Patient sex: M
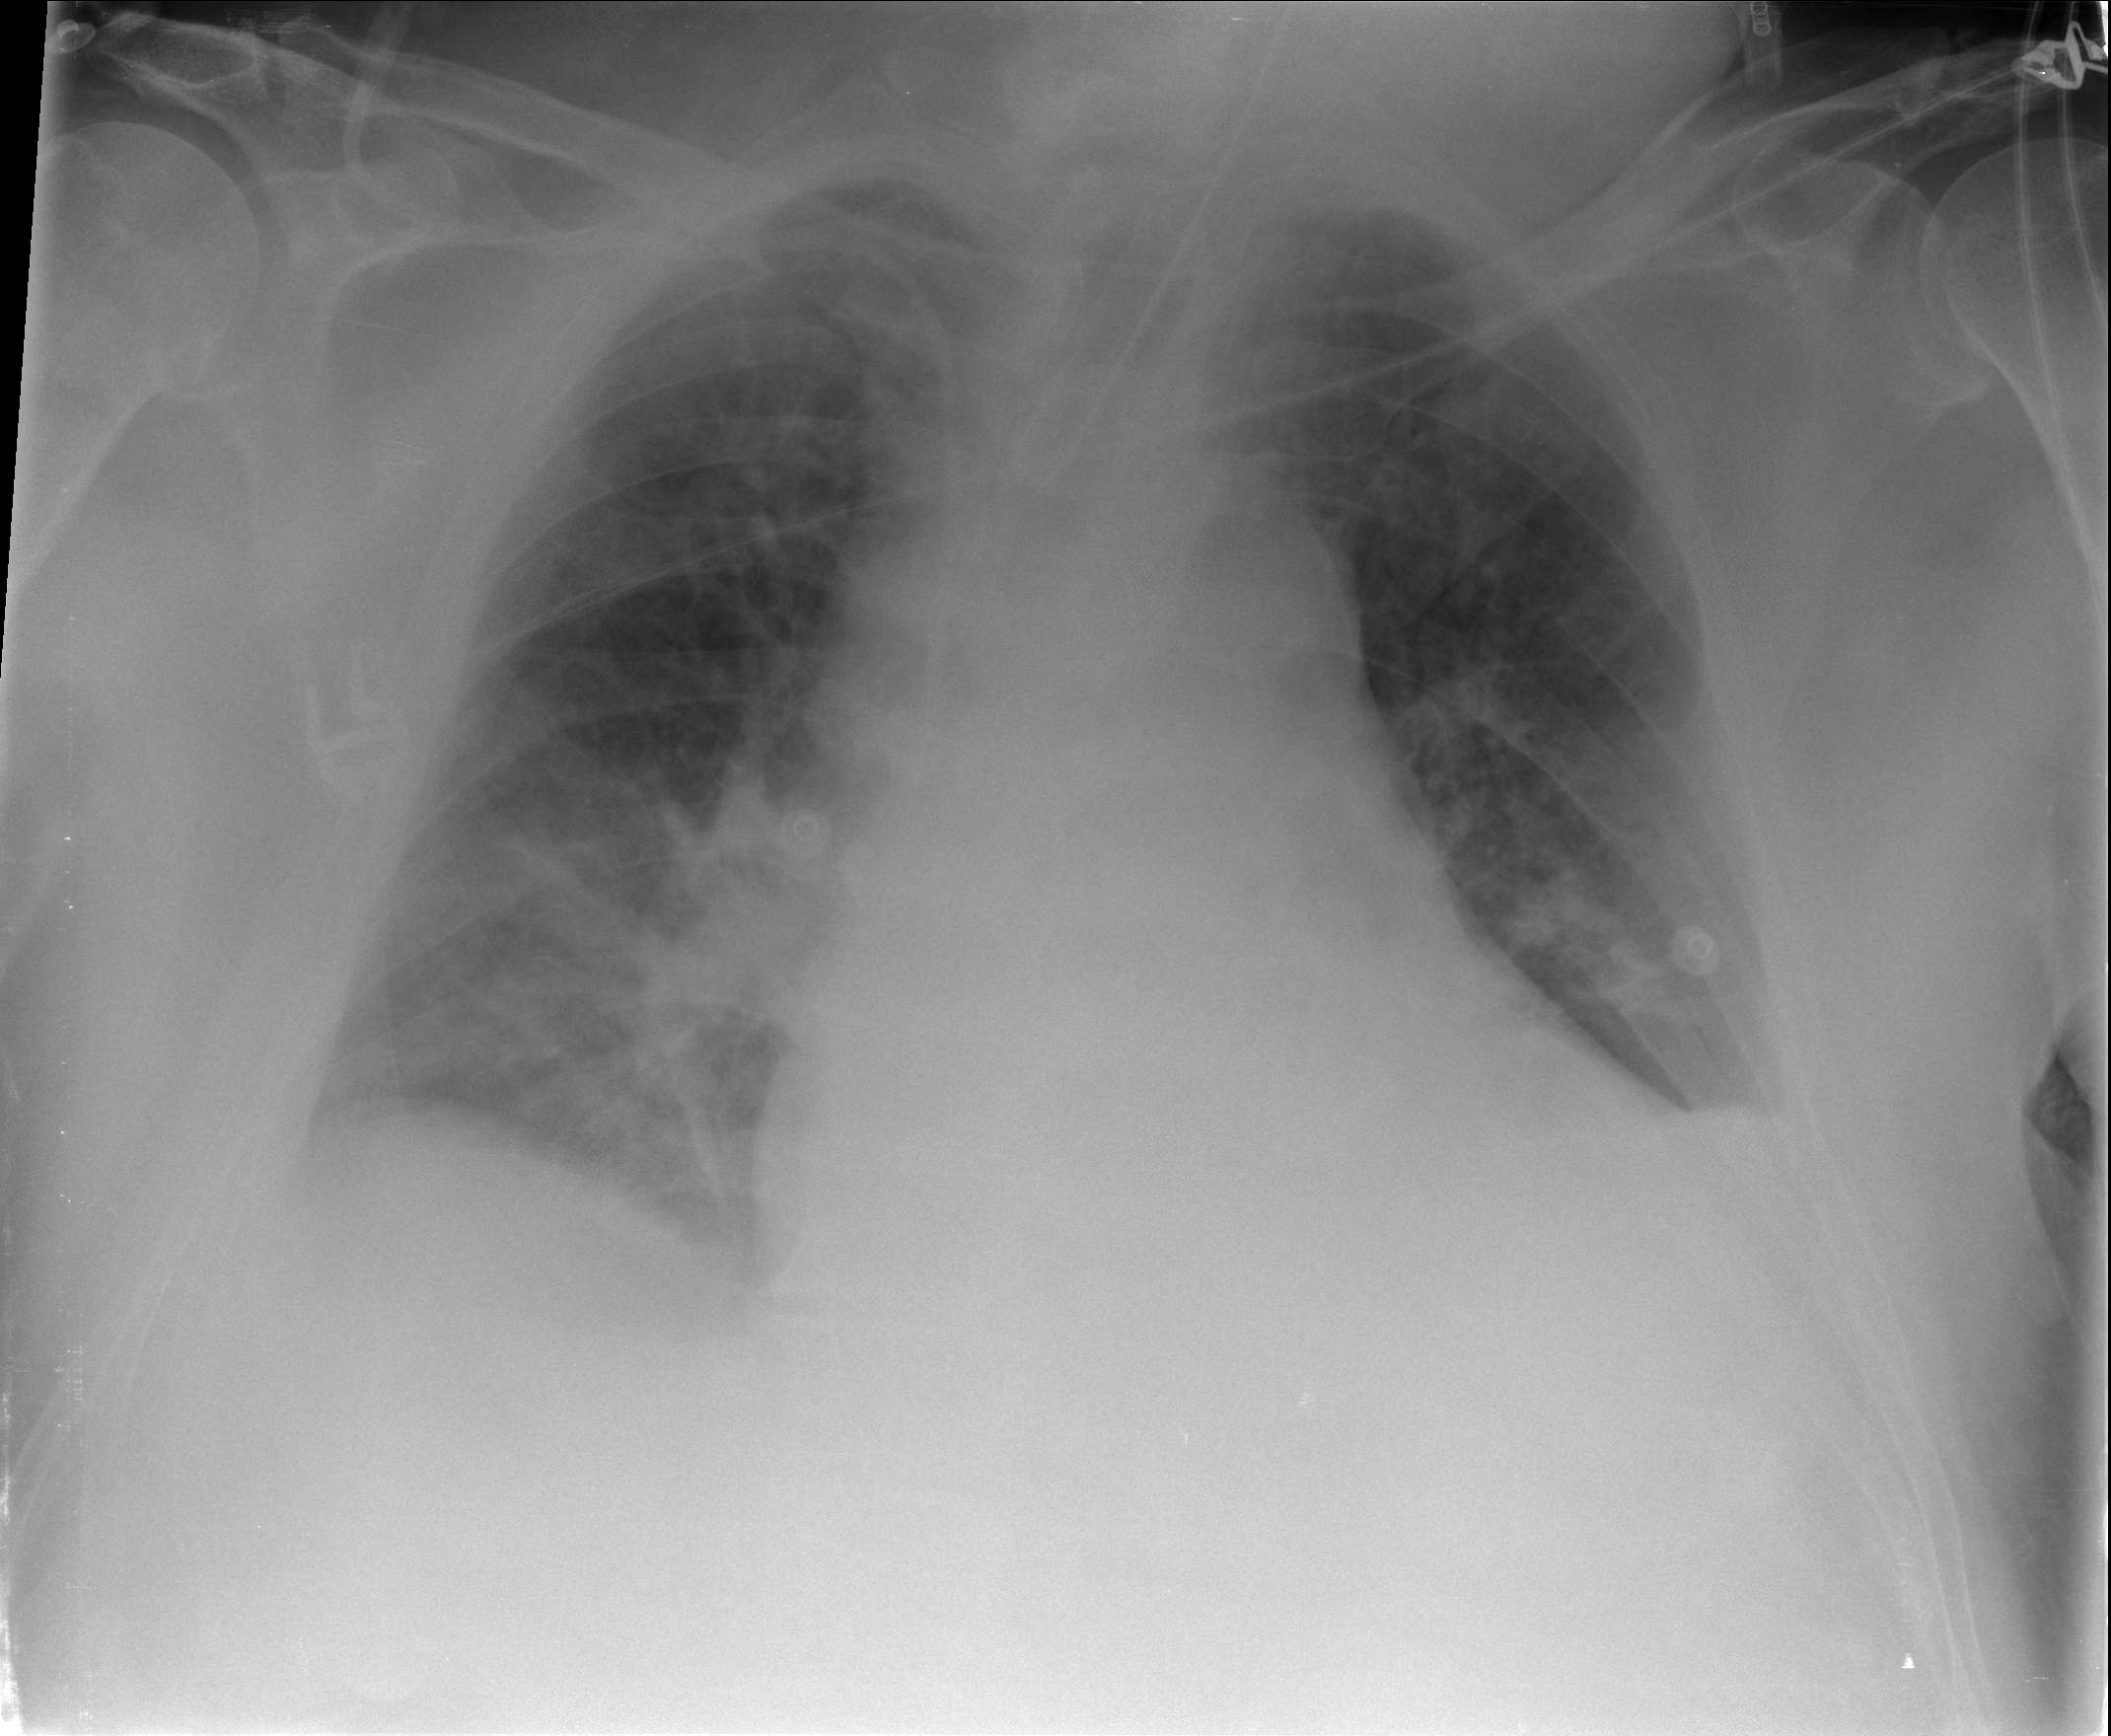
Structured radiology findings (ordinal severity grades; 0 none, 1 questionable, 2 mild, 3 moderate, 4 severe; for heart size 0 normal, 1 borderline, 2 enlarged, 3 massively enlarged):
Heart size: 2
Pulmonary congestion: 2
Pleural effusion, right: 0
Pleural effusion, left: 0
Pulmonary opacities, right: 2
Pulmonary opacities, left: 0
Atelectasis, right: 0
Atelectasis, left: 2